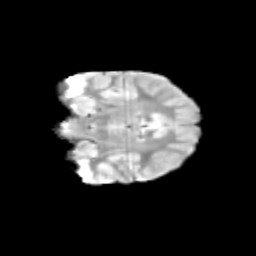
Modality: T2w
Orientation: coronal
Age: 11
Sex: female
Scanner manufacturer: siemens
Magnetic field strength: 3 T
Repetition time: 3.8 s
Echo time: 0.07 s